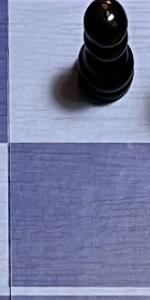
Label: Empty